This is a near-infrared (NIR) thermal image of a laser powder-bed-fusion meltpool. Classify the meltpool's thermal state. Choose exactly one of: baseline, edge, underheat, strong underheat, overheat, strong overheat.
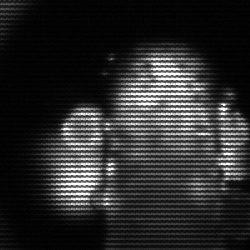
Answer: strong underheat